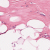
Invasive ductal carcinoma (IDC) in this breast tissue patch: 0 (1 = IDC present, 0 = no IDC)